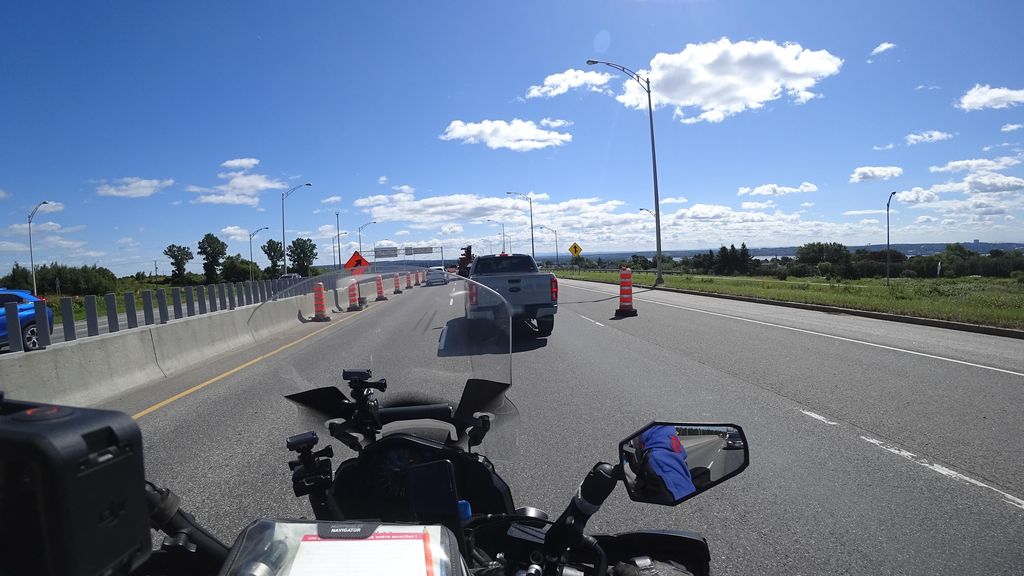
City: quebec_city